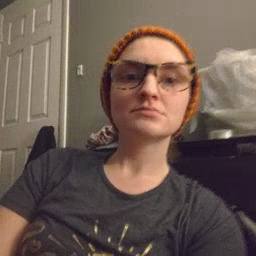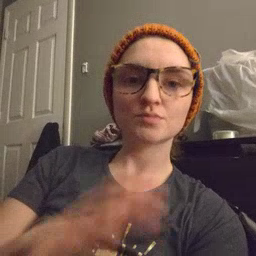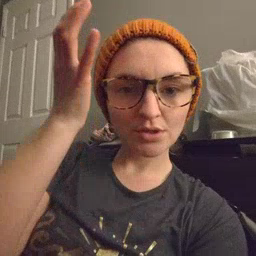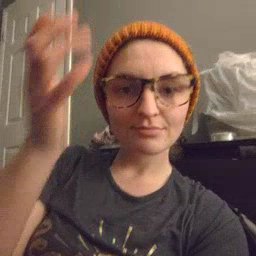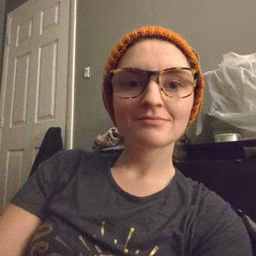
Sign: garbage